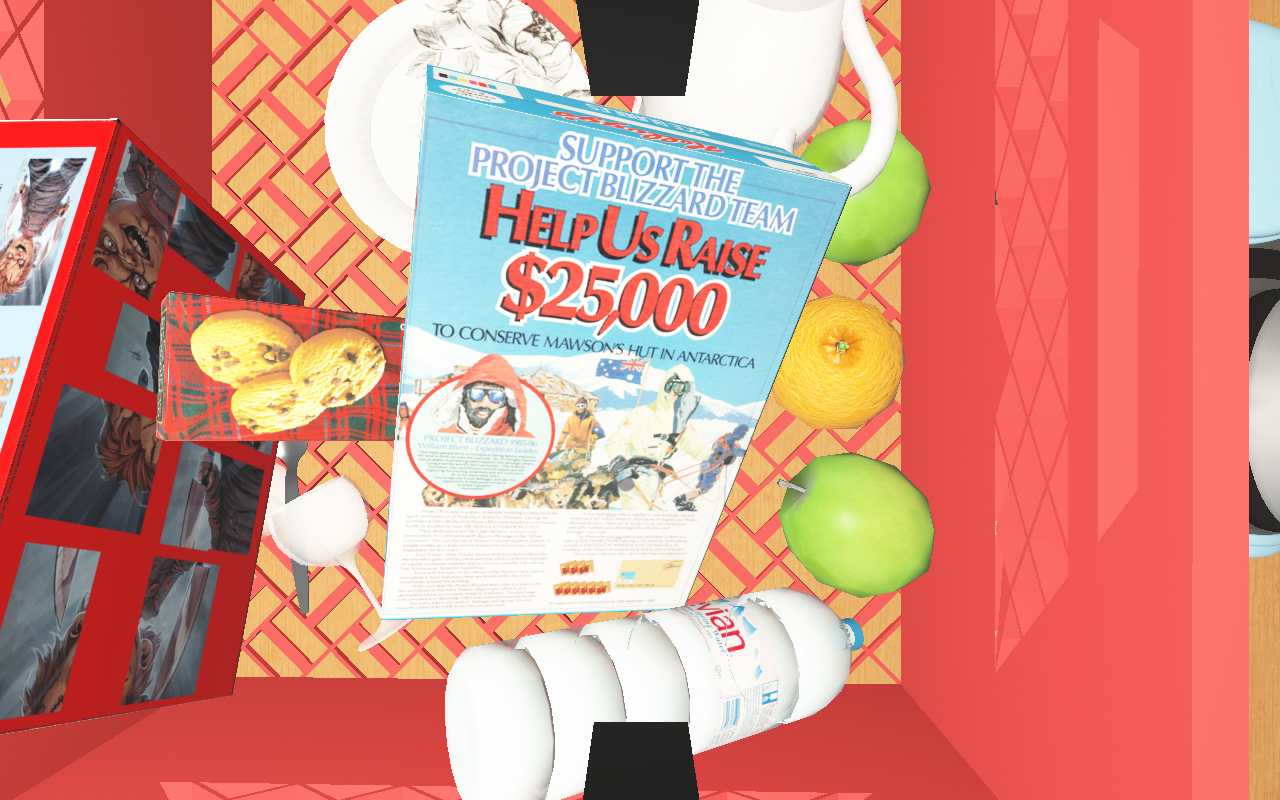
Objects in the scene:
apple
apple
orange
orange
plate
jam jar
cereal box
cereal box
biscuit box